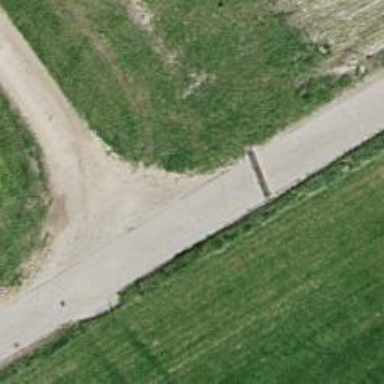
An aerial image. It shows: Well-maintained track road of grade 1.